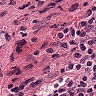
Metastatic tissue present: no